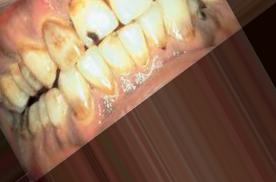
Condition: Tooth Discoloration